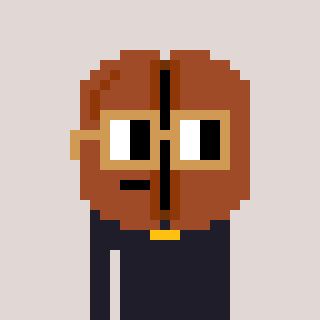
a pixel art character with square brown glasses, a coffeebean-shaped head and a grayscale-colored body on a warm background